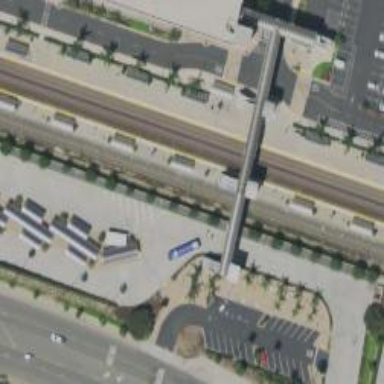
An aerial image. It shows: Platform for public transport and railway services.